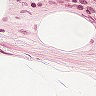
Metastatic tissue present: no